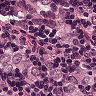
Metastatic tissue present: yes